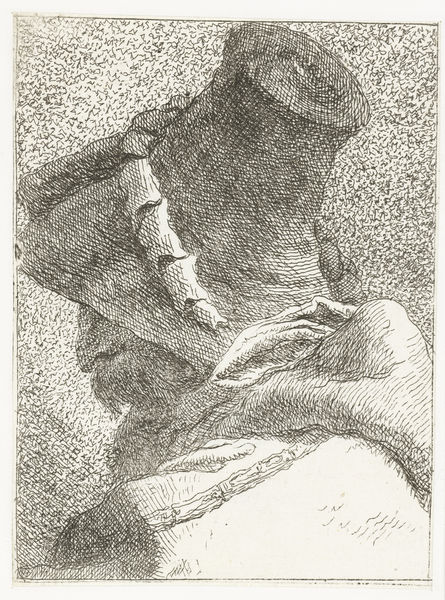
Titel: Man met afgewend hoofd met hoed
Künstler: Giovanni Domenico Tiepolo
Standort: Amsterdam
Institution: Rijksmuseum
Schlagwörter: portrait, chapeau, dos